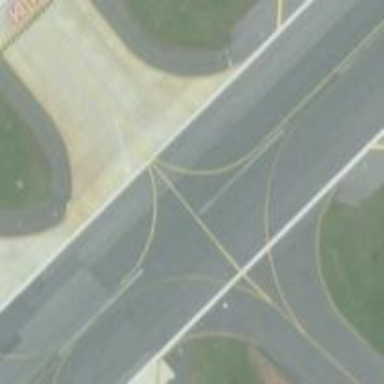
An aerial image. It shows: View of taxiway at the airport.